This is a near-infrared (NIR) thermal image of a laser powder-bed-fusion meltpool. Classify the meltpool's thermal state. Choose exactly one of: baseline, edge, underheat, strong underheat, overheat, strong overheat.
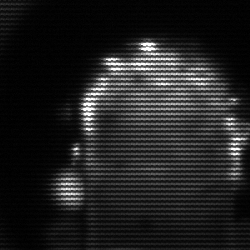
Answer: baseline